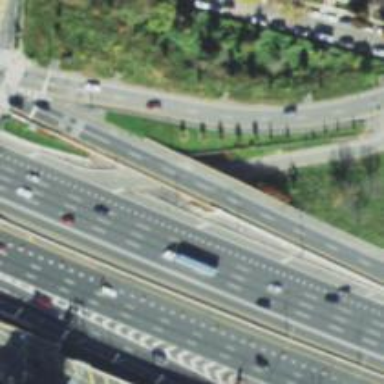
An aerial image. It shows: Bridge over motorway_link.